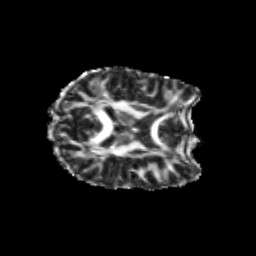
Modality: FA
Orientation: axial
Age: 18
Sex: female
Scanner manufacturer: siemens
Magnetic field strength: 3 T
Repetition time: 3.5 s
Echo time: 0.104 s